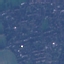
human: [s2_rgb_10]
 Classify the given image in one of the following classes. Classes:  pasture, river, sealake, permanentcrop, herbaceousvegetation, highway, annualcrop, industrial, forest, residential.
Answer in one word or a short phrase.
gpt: Residential